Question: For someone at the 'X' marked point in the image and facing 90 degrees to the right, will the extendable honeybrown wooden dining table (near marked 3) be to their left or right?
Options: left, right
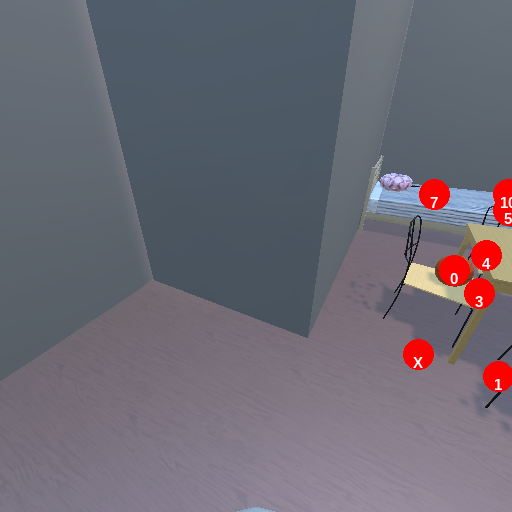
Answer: left